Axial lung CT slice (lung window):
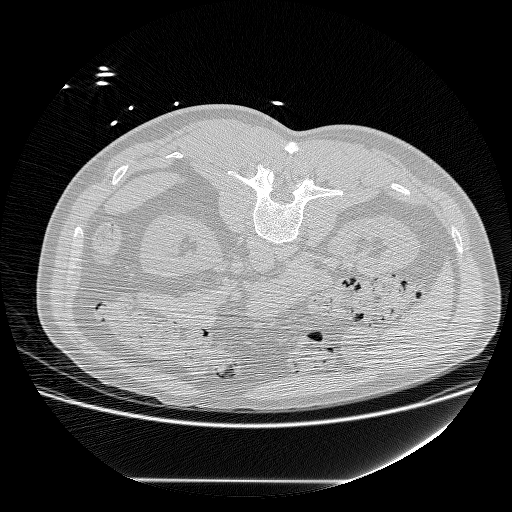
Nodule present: no